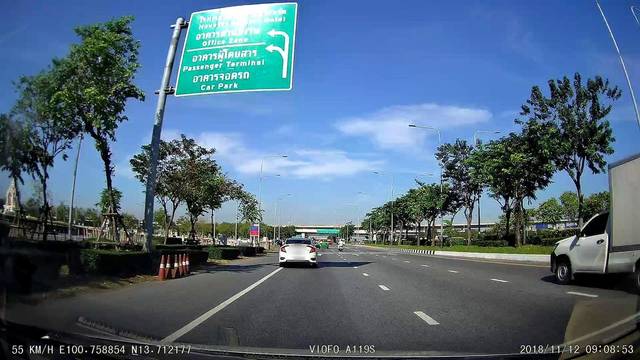
Region: Thailand
Coordinates: 13.712, 100.759